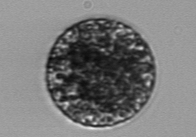
Label: Vicicitus_globosus